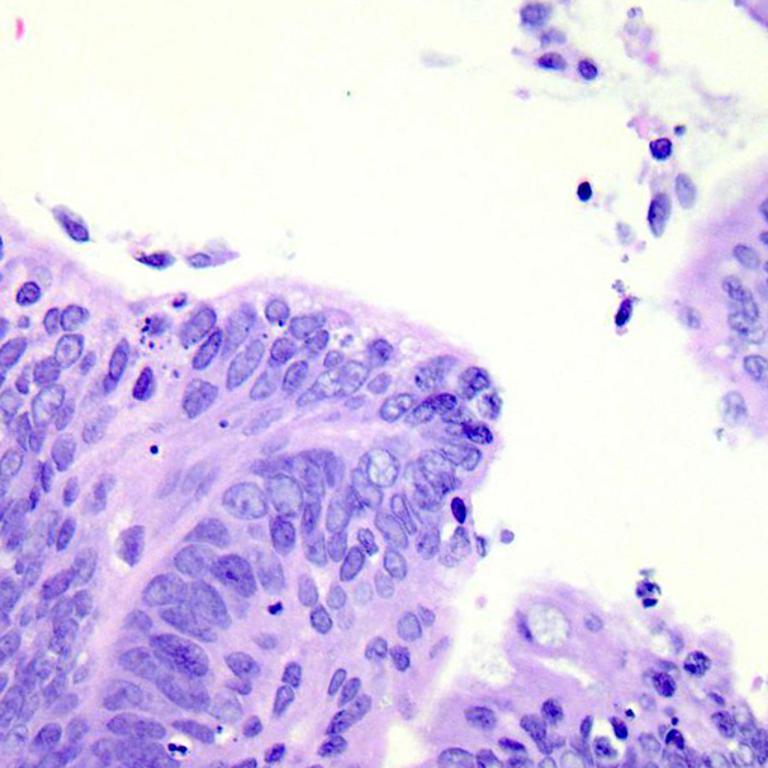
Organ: colon
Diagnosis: adenocarcinomas